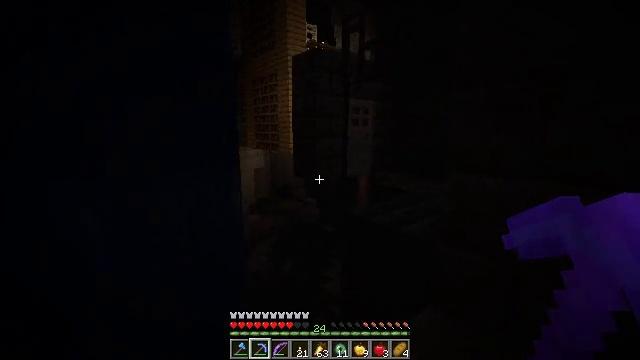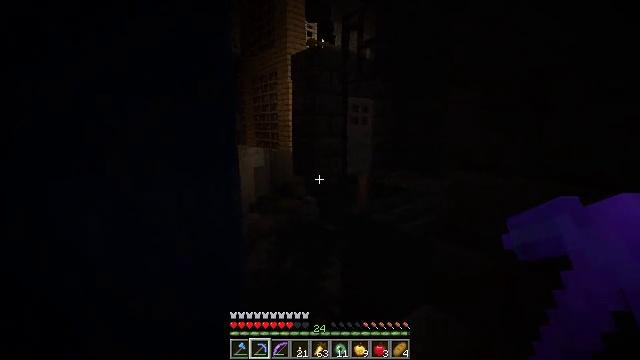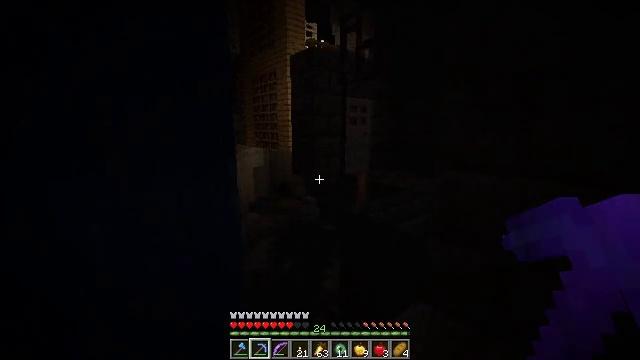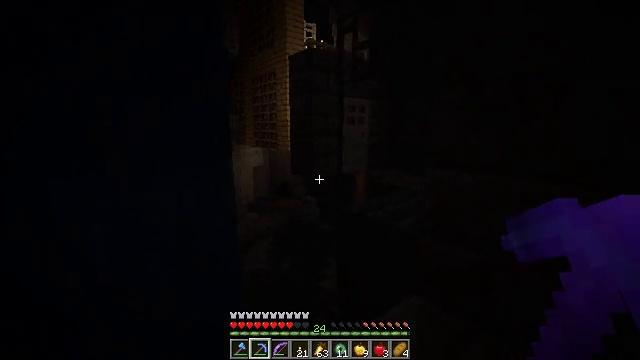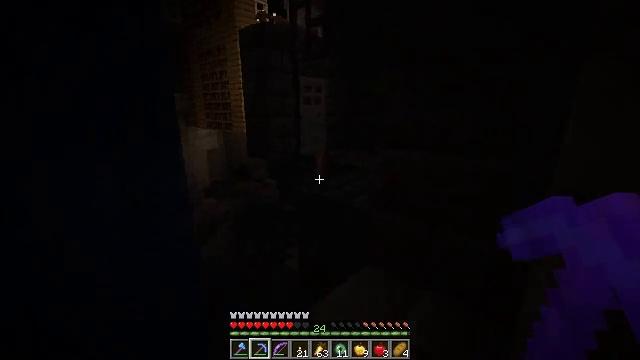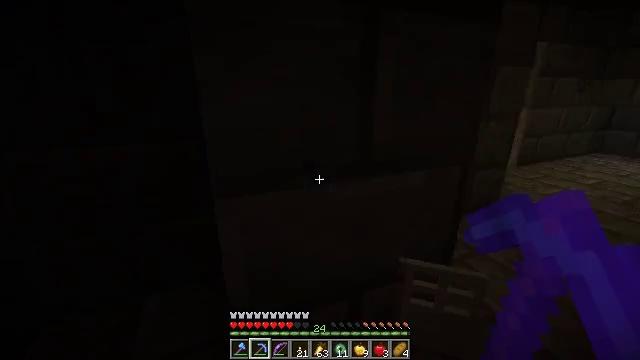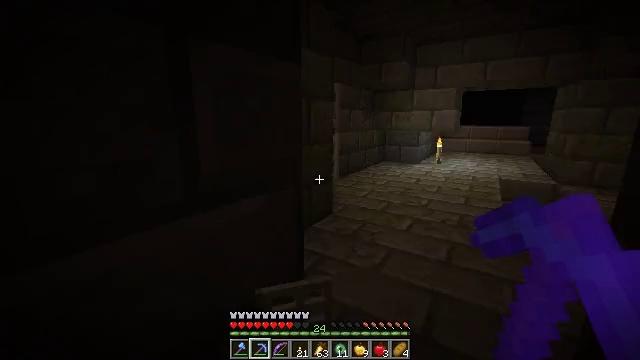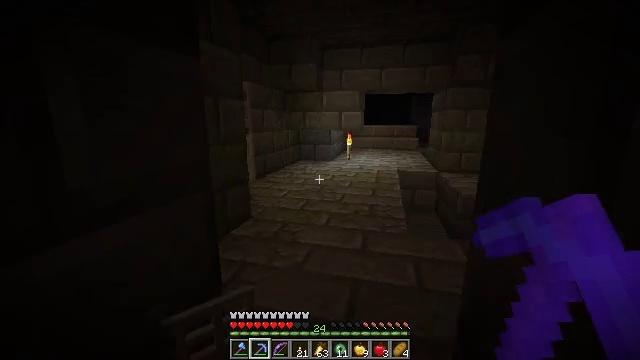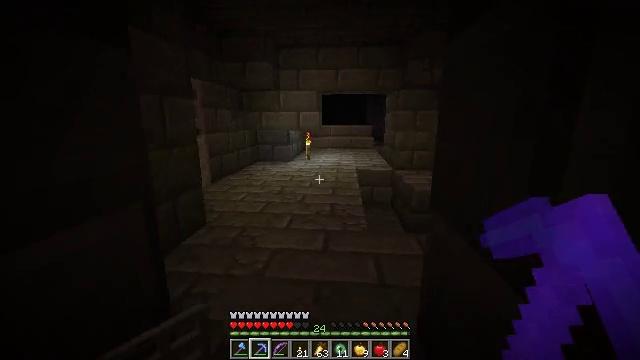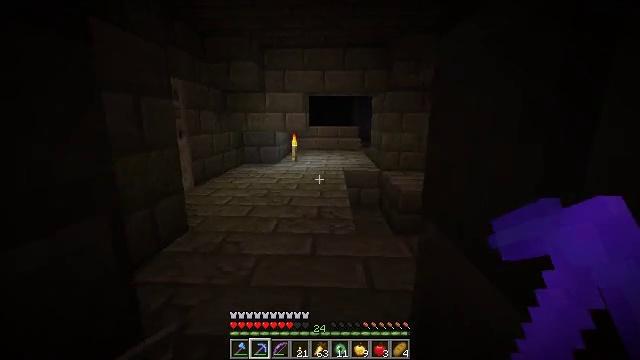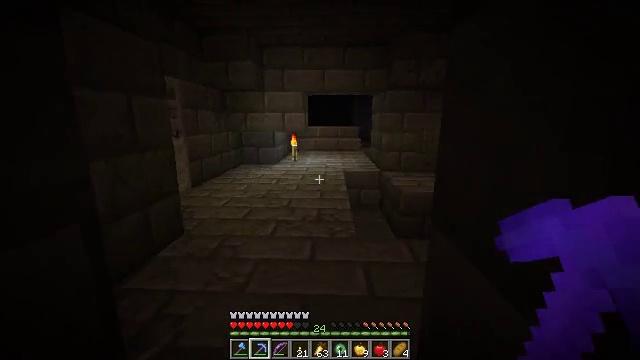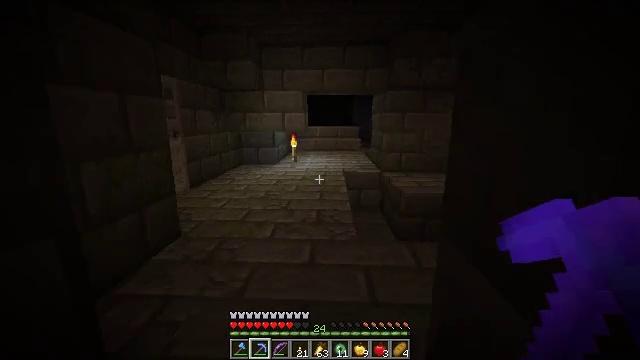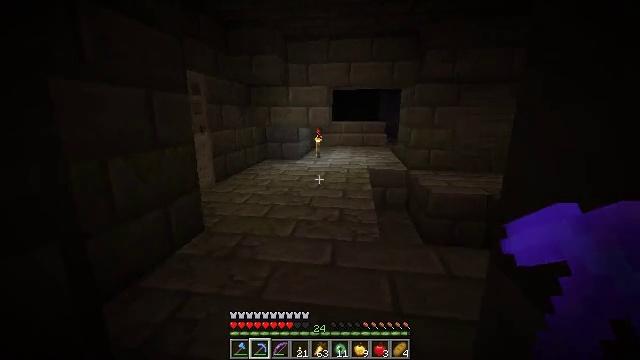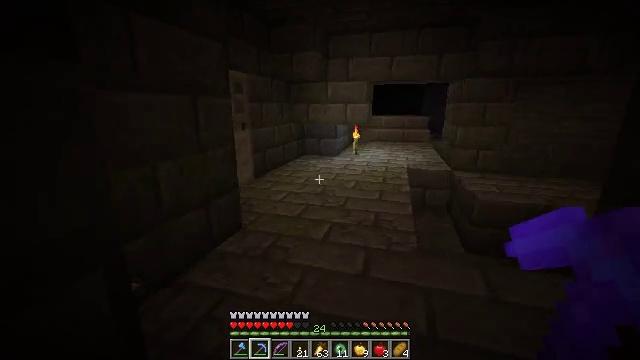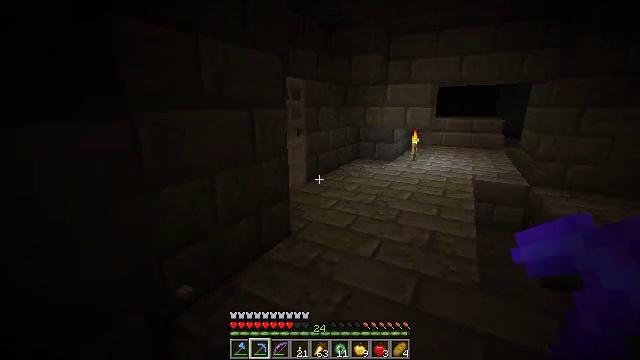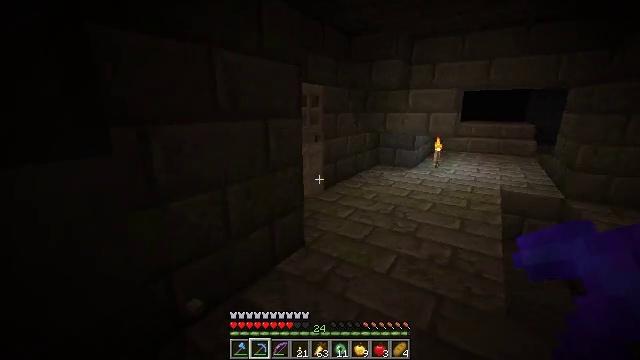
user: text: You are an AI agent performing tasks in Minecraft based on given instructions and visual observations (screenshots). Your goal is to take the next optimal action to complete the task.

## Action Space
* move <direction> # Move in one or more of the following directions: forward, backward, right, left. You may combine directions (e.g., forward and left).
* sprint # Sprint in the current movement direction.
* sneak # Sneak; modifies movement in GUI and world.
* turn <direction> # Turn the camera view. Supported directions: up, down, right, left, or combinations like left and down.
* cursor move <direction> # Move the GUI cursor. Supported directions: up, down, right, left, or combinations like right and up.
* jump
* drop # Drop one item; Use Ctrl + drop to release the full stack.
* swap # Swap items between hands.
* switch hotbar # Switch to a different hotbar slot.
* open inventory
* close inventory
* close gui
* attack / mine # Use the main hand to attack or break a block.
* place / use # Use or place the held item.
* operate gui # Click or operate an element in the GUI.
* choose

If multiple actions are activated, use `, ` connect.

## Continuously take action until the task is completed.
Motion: motion action
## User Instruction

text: Break the iron door.
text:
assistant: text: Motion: move back, sneak
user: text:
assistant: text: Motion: move back, sneak
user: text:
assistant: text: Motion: move back, sneak
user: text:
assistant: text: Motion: sneak, turn right and down
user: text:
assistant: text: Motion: move right, sneak, turn right and down
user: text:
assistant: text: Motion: move right, sneak, turn right and up
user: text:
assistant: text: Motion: move forward and move right, sneak, turn right
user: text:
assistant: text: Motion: move forward and move right, sneak, turn right
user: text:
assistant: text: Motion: move forward and move right, sneak, turn right
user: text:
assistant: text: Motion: move forward and move right, sneak
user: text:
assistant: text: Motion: move forward and move right, sneak
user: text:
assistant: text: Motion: move forward and move right, turn left and down
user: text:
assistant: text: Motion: move forward and move right, turn left and down
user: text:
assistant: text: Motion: move forward and move right, turn left
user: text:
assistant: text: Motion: move forward and move right, turn left
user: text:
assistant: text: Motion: move forward, turn left and up
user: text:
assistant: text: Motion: move forward, turn left
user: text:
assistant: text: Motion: move forward
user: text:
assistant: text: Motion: move forward and move right
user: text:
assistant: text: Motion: move forward and move right
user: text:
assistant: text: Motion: move forward and move right
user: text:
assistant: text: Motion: move forward and move right, turn left
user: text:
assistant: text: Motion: move forward and move right, turn left
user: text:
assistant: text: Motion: move forward and move right
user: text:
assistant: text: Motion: move forward and move right, turn left and up
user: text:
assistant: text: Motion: move forward and move right, turn left and up
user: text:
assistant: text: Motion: move forward and move right, turn left
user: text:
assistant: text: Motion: no_op
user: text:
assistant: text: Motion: no_op
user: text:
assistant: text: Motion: no_op